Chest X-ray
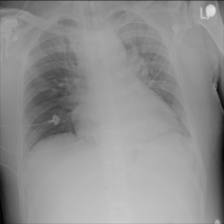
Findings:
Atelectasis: negative
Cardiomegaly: positive
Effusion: negative
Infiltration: positive
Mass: negative
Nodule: negative
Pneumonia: negative
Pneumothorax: negative
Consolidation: negative
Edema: negative
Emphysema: negative
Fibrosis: negative
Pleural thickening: negative
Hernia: negative